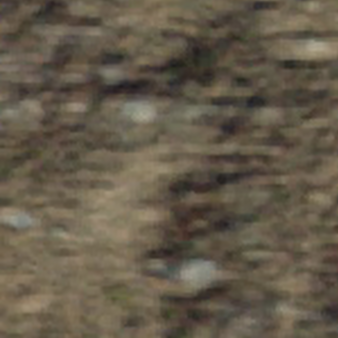
Label: other